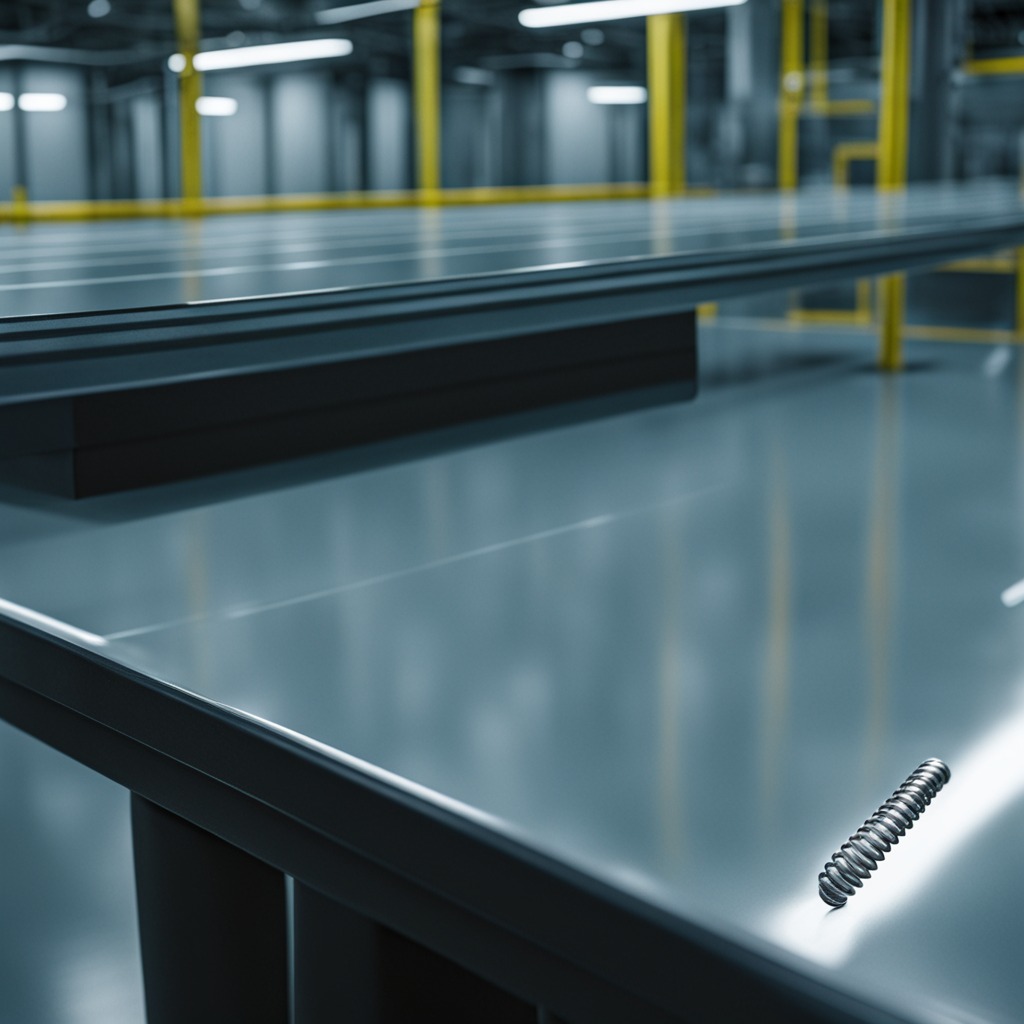
A coiled metal spring is lying on a table in a ship maintenance bay industrial lighting.